Interaction volume radius: 5 \u00c5
Interaction volume height: 15 \u00c5
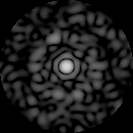
Disorder parameter: 0.822